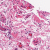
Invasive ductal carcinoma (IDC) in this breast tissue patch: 0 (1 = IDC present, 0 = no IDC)